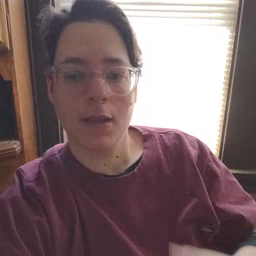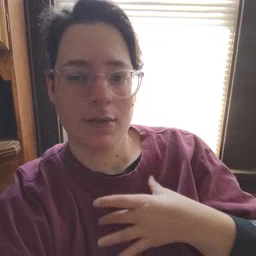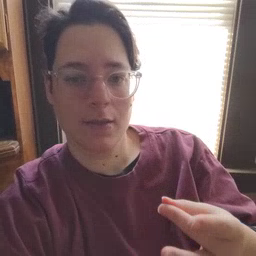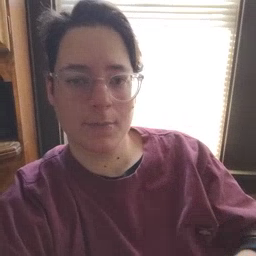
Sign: like